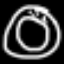
Label: donut